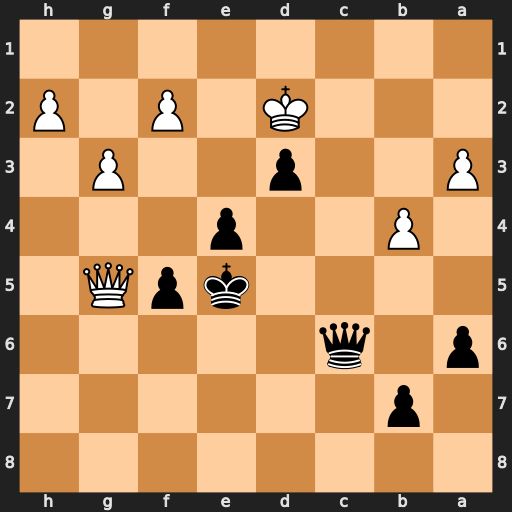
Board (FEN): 8/1p6/p1q5/4kpQ1/1P2p3/P2p2P1/3K1P1P/8
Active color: b
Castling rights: -
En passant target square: -
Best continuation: Qc2+ Ke3 Qe2#